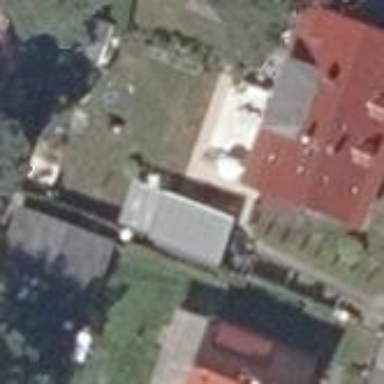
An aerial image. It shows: Detached building with gabled roof made of red roof tiles.